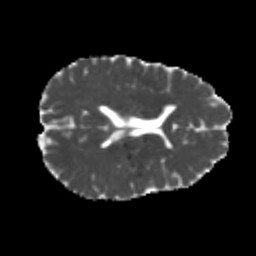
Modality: MD
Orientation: axial
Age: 20
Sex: male
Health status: healthy
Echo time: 0.074 s